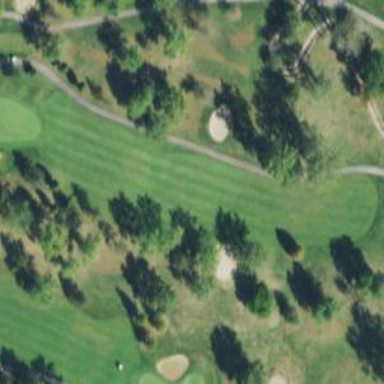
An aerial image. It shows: View of golf hole.